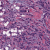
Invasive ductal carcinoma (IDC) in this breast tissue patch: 1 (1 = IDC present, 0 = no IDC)